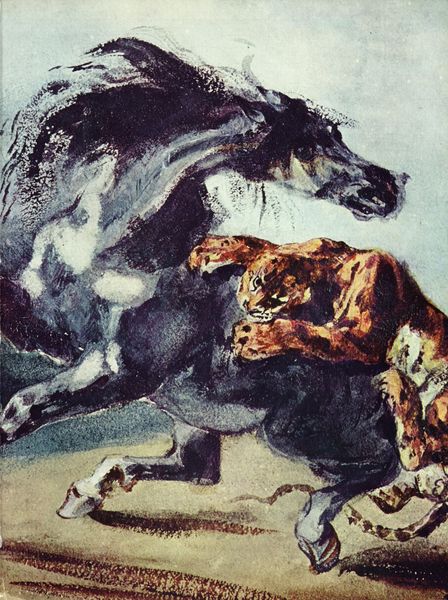
Titel: Tiger greift ein Pferd an
Künstler: Eugène Delacroix
Standort: Paris
Institution: Musée du Louvre
Schlagwörter: angriff, blau, dunkel, gemälde, himmel, kampf, kopf, meer, schatten, wasser, weiß, aquarell, gelb, grün, ocker, sand, bewegung, braun, grau, hell, hintergrund, kreide, licht, orange, pastell, rücken, schwarz, symbol, zeichnung, blick, rot, tier, tiere, weg, expressionismus, malerei, augen, entsetzen, tod, hals, öl, erde, boden, pferd, beine, fell, hellblau, hufe, mähne, rappe, schwanz, schweif, sprung, relief, strand, papier, modern, lila, angst, gewalt, wild, essen, kraft, gestreift, pfoten, ölfarbe, rousseau, fleisch, katze, tusche, nahrung, blut, antike, gefahr, illustration, raub, panik, krallen, jagd, hufen, leben, beute, jäger, ross, antik, schmerz, maul, nüstern, dramatik, löwe, macht, töten, hatz, stier, modernismus, stärke, tatzen, beissen, biss, jagen, reissen, stürzen, leopard, raubkatze, steigen, aufbäumen, europa, tatze, delacroix, tieger, tiger, agen, löwin, raubtier, panther, abstrackt, pranke, pranken, pferdemähne, puma, gepard, angreifen, wehren, todeskampf, kreatur, beist, sath, zerfetzen, 20. jahrhundert, hechten, pume, boden himmel